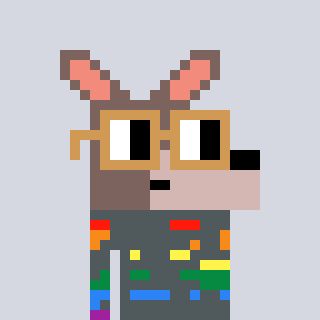
a pixel art character with square brown glasses, a kangaroo-shaped head and a gold-colored body on a cool background